Question: I tried to render model in View with Html.EditorForModel.
This is code of my Model.
Product class
'''
public class Product
{
[Key]
[HiddenInput(DisplayValue = false)]
public int ProductId { get; set; }
public string Name { get; set; }
public string Model { get; set; }
public string Serial { get; set; }
[HiddenInput(DisplayValue = false)]
public int DealerId { get; set; }
[ForeignKey("DealerId")]
public virtual Dealer Dealer { get; set; }
}
'''
Dealer class
'''
public class Dealer
{
[Key]
public int DealerId { get; set; }
public string Name { get; set; }
public int DealerNumber { get; set; }
}
'''
I try do render Product for editing. I do it this way
'''
@using (Html.BeginForm("Edit","Product"))
{
@Html.EditorForModel()
@Html.EditorForModel(Model.Dealer)
<input class="btn btn-default" type="submit" value="edit" />
}
'''
But it seems like View render EditorForModel() twice. This is screen

Is it way to resolve this problem?
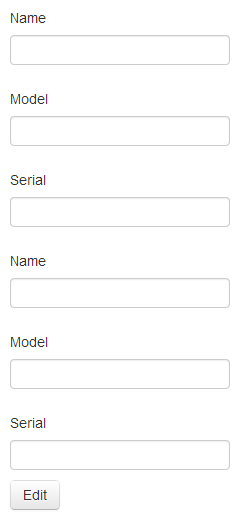
Answer: Indeed you're calling '@Html.EditorForModel' twice. Try this instead :
'''
@using (Html.BeginForm("Edit","Product"))
{
@Html.EditorForModel()
@Html.EditorFor(model => model.Dealer)
<input class="btn btn-default" type="submit" value="edit" />
}
'''